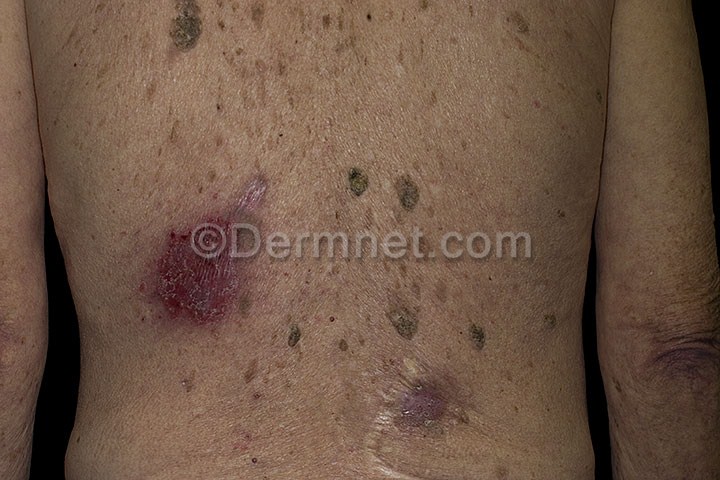
Disease: Actinic Keratosis Basal Cell Carcinoma and other Malignant Lesions